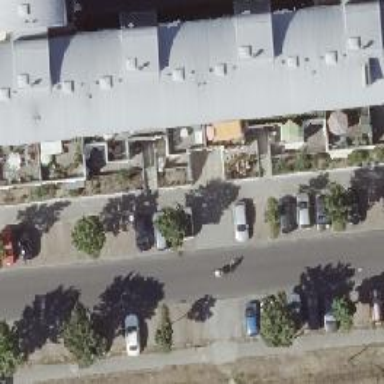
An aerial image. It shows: Sidewalk.